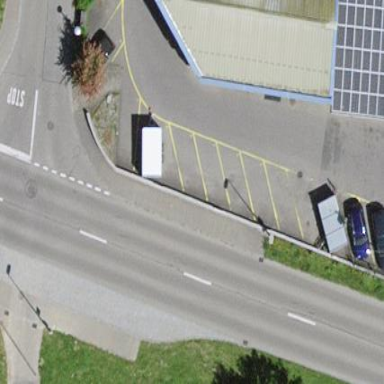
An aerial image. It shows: Street-side parking area with diagonal orientation.